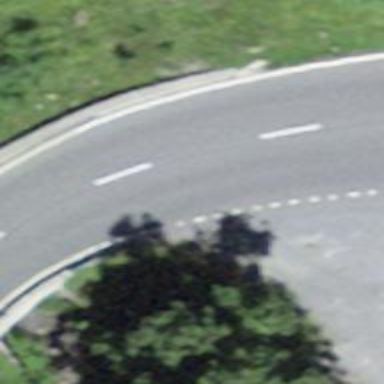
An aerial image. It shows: Secondary road with bridge.